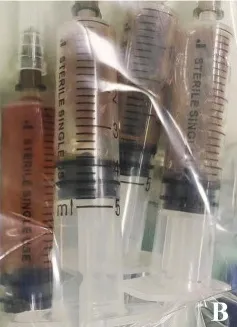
Dark-red, viscous pus was aspirated and collected for pathogen identification (B).
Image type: medical_photograph (skin_photograph)